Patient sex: M
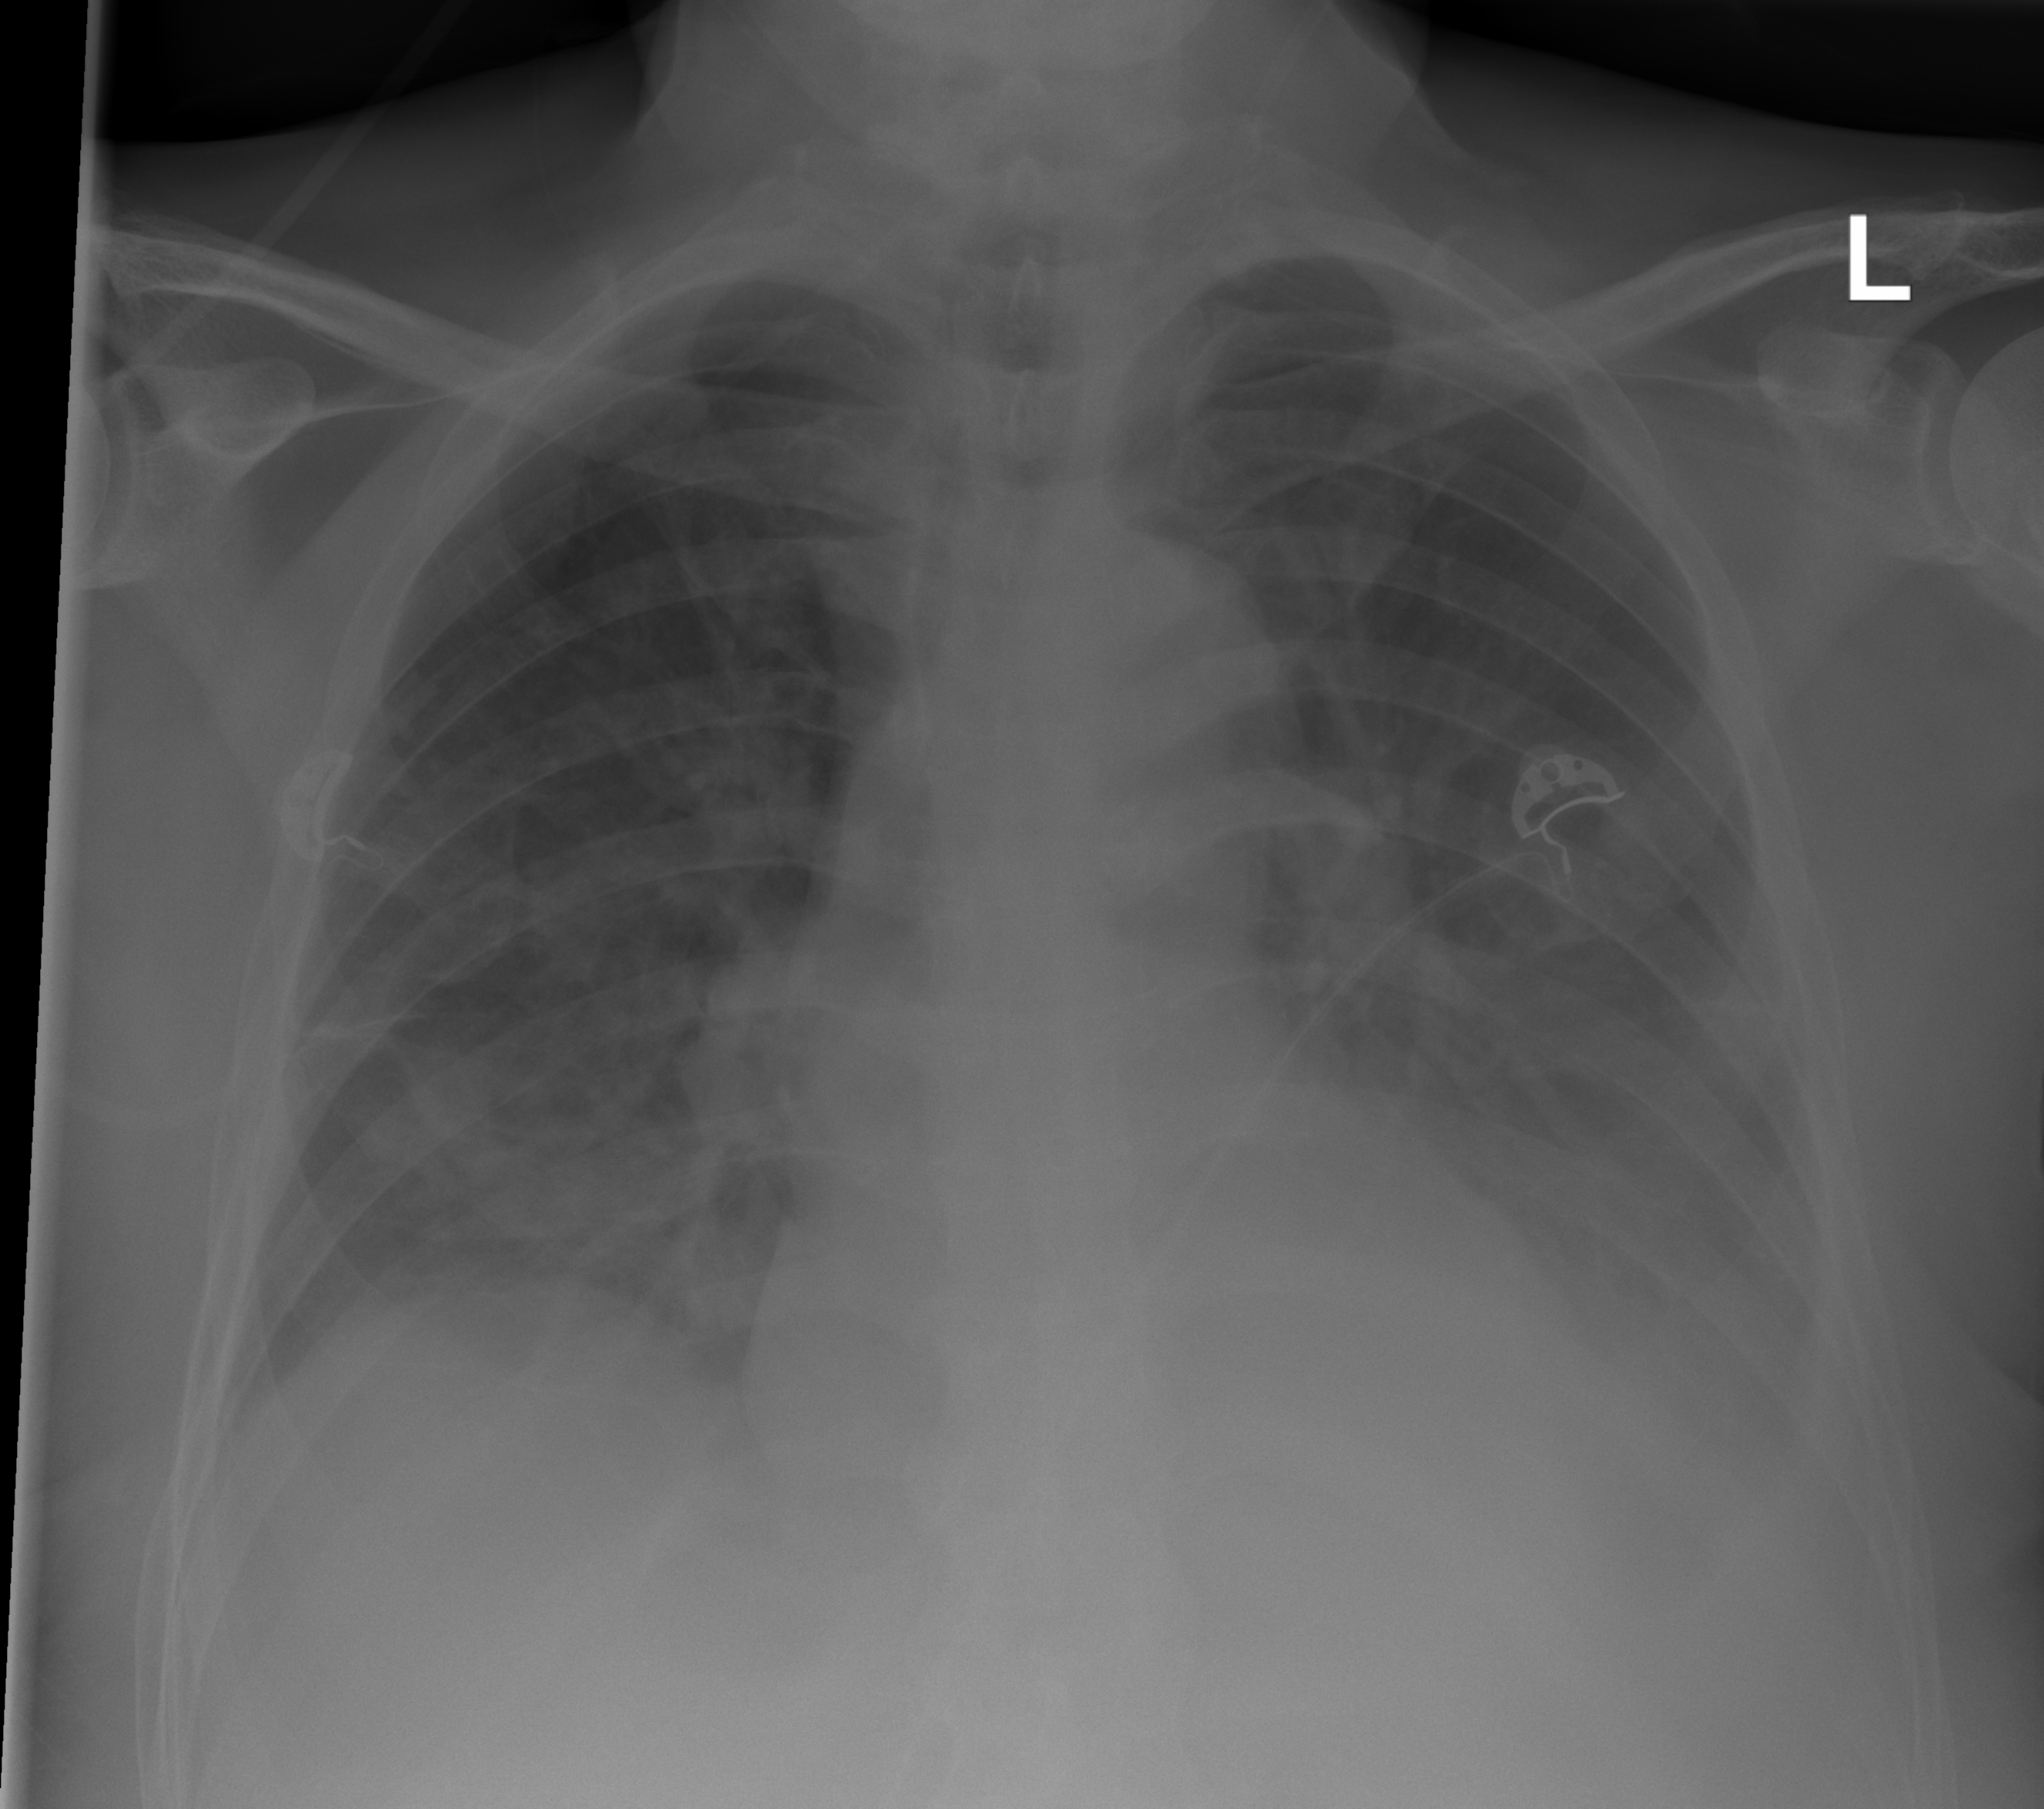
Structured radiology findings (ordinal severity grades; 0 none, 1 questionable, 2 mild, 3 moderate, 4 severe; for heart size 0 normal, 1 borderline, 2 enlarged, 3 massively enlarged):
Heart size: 1
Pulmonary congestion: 0
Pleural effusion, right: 2
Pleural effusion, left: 2
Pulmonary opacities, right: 2
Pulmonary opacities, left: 0
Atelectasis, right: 2
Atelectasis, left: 2